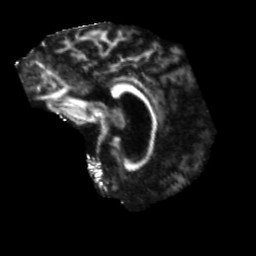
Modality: FA
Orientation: sagittal
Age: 71
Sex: male
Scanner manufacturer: siemens
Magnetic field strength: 3 T
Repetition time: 5.47 s
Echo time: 0.0854 s